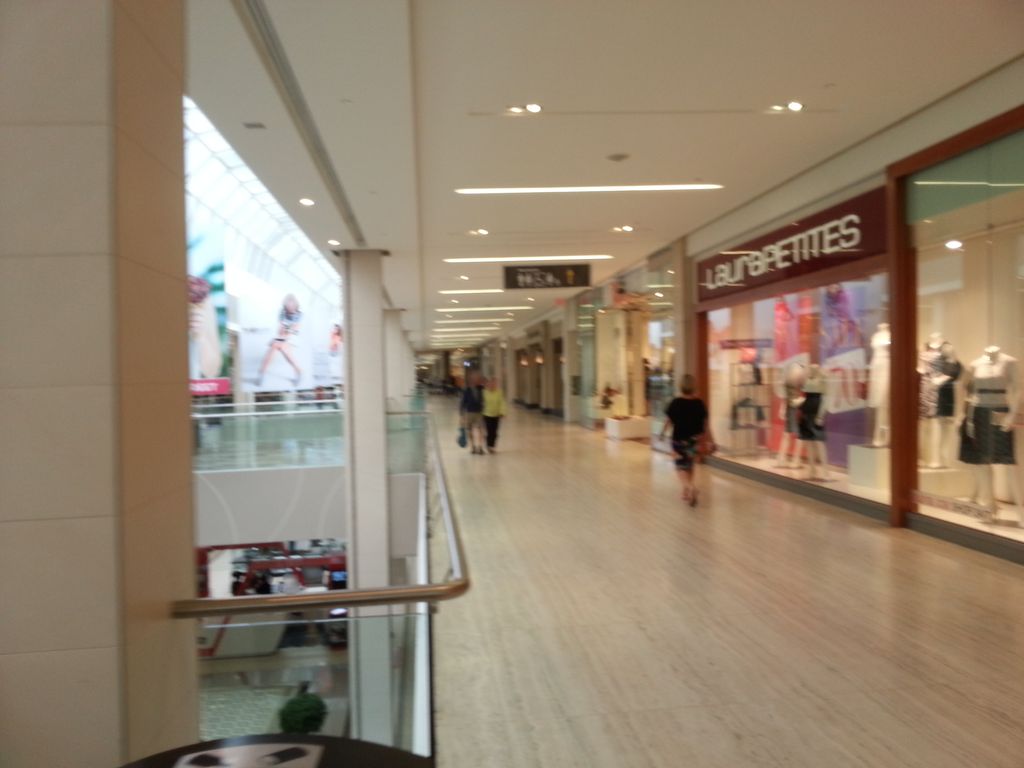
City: edmonton